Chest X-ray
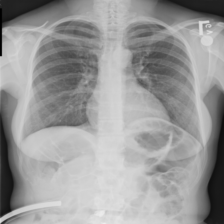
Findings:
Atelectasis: negative
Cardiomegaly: negative
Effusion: negative
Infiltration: negative
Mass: negative
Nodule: negative
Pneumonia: negative
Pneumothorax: negative
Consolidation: negative
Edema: negative
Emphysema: negative
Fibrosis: negative
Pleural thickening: negative
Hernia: negative